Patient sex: M
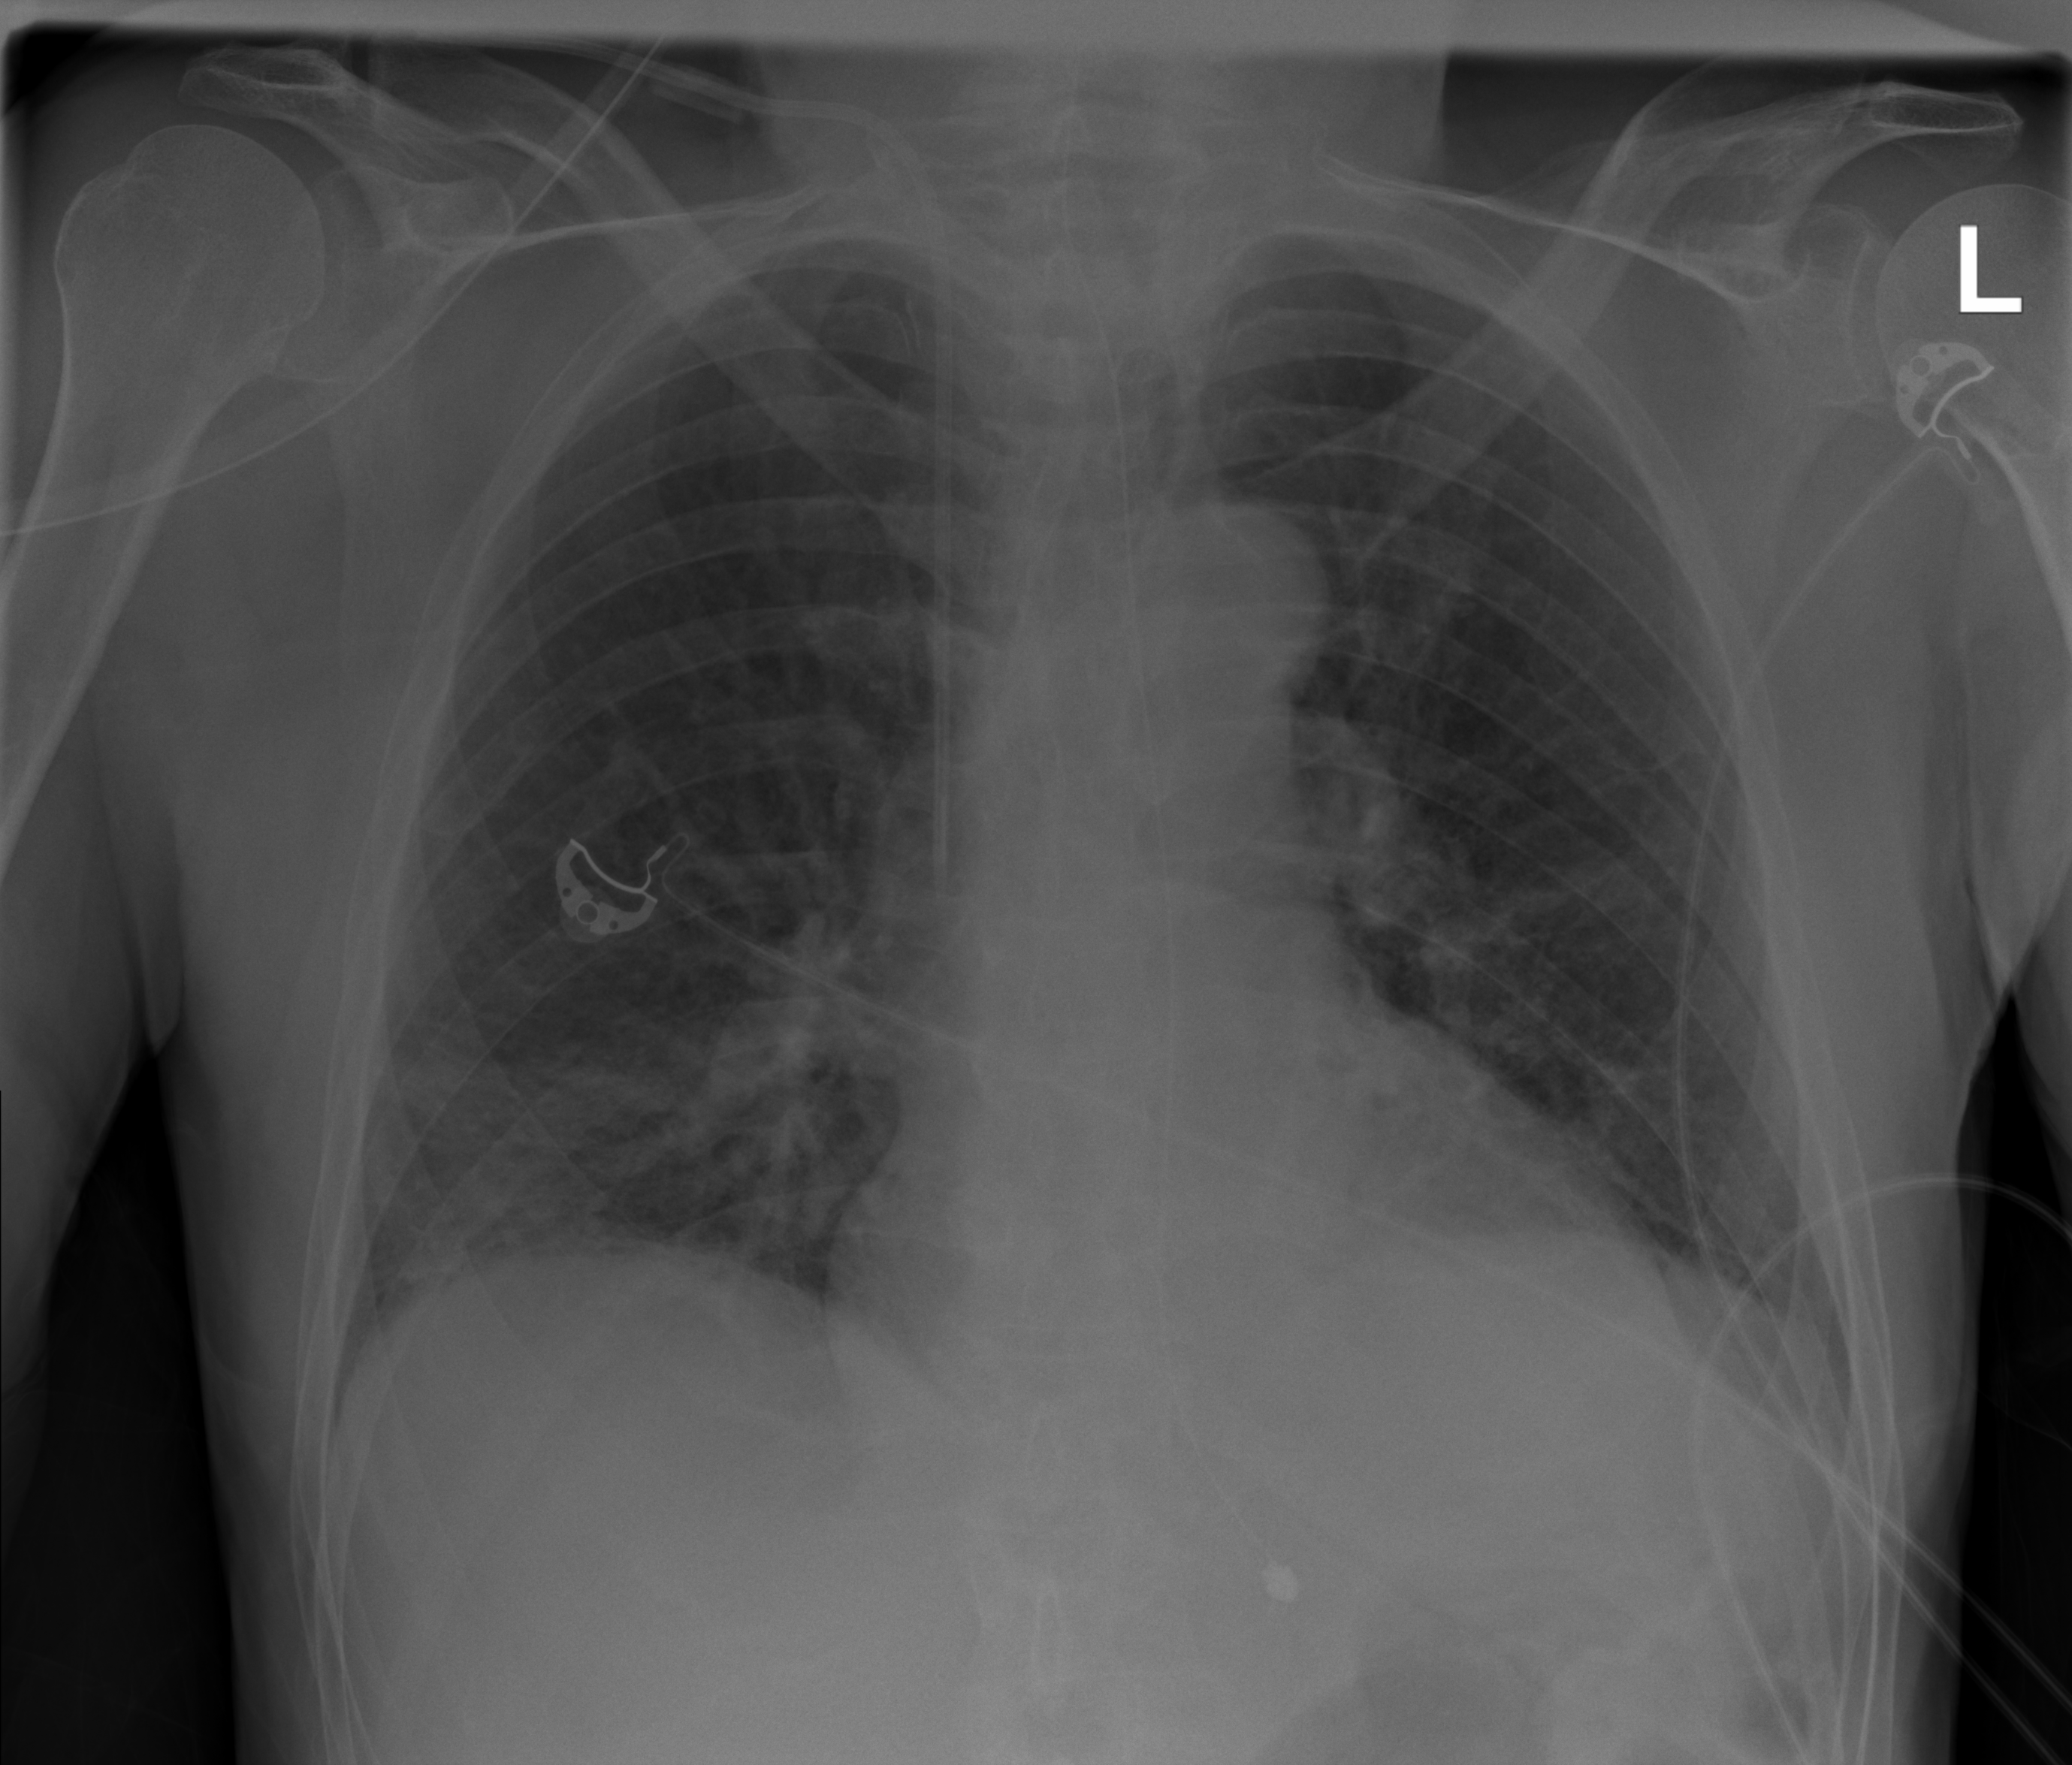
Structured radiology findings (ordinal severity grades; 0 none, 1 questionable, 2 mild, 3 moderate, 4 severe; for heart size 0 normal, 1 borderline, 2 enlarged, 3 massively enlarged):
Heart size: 1
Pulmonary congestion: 0
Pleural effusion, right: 0
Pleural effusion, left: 0
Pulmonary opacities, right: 0
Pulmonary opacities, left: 0
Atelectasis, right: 2
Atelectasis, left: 2